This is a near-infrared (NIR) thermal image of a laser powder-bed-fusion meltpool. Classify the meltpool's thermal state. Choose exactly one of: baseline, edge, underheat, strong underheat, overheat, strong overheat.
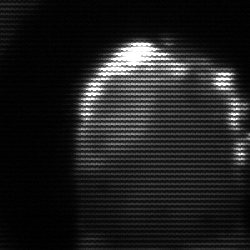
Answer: baseline